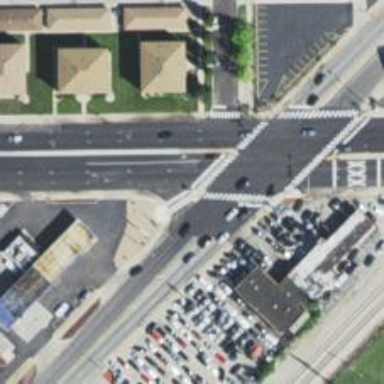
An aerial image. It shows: Footway with traffic island. The crossing has markings in the form of lines.